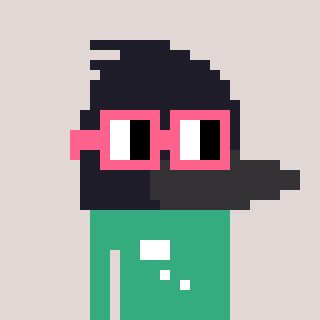
a pixel art character with square pink glasses, a raven-shaped head and a teal-colored body on a warm background